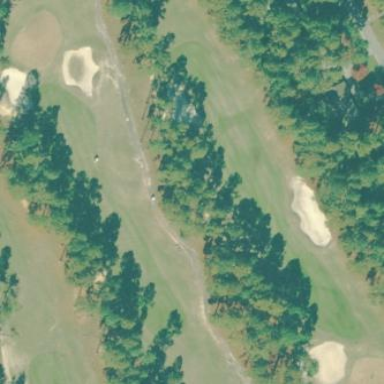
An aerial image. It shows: Golf fairway in the image.